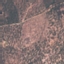
Label: PermanentCrop